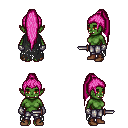
a pixel art fantasy rpg character, female body template, orc, green skin, black tattered cape, metal pants, pink extra-long topknot hairstyle, metal gloves, brown shoes, dagger, four views (front, back, left, right), 2x2 character sprite sheet, small pixel art, hard edges, no anti-aliasing